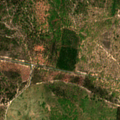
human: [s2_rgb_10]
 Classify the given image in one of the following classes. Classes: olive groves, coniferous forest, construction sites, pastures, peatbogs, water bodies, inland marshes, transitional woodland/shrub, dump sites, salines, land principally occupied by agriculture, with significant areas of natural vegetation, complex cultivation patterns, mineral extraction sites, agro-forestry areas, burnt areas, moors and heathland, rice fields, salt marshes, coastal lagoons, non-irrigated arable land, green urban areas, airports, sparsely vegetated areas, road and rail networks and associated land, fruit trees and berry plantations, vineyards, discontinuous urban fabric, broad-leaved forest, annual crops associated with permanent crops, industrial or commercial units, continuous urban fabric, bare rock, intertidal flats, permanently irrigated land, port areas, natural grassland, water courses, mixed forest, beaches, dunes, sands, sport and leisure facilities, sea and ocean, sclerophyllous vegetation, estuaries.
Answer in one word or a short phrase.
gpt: permanently irrigated land, agro-forestry areas, broad-leaved forest, mixed forest, transitional woodland/shrub